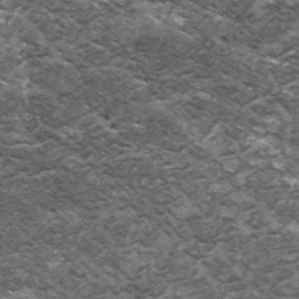
Label: frost